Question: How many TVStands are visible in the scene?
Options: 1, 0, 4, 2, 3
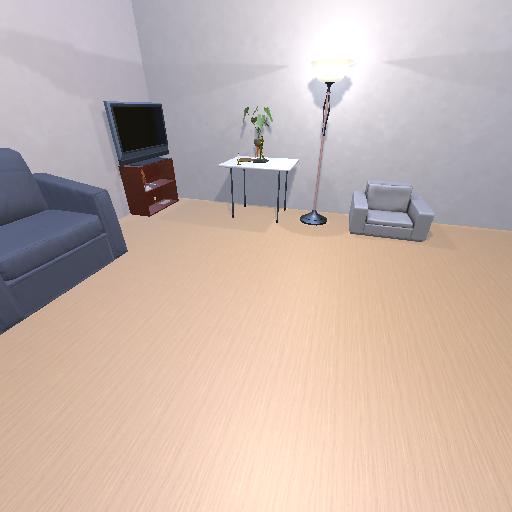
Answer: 1